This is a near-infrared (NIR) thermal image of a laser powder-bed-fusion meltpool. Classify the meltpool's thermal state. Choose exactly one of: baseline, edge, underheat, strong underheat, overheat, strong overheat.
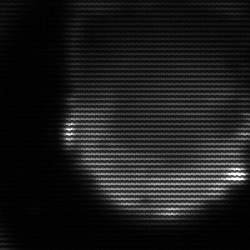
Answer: edge